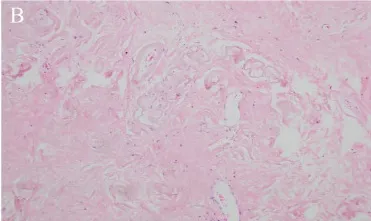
Postoperative histopathological results. HE stain of mesenteric vein (magnification x 100).
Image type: pathology (h&e)